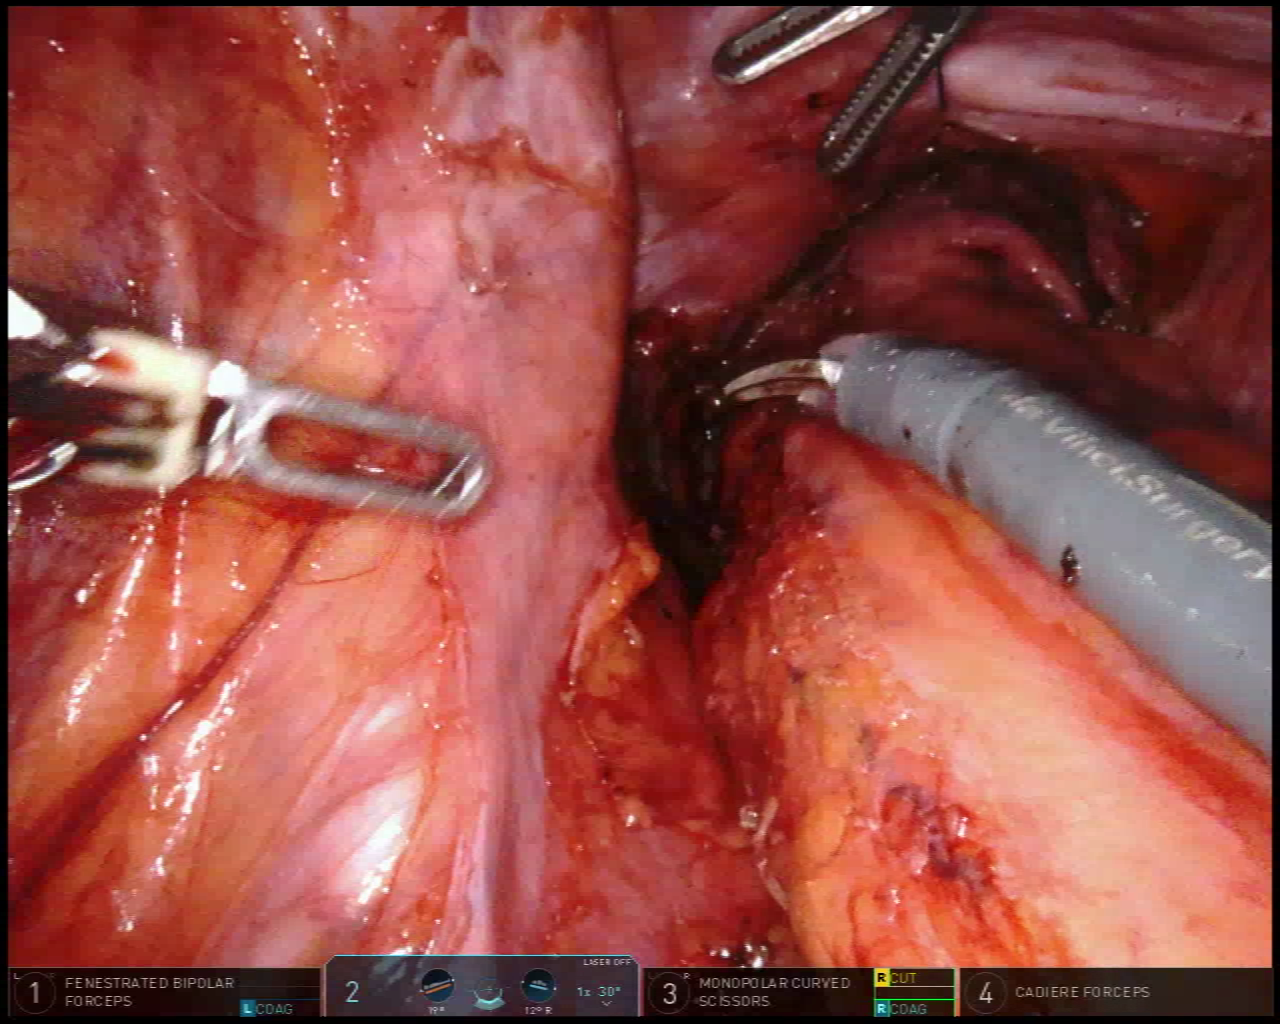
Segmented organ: ureter
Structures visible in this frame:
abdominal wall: yes
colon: no
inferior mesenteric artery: no
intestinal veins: no
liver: no
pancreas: no
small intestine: no
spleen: no
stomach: no
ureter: yes
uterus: no
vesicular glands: no